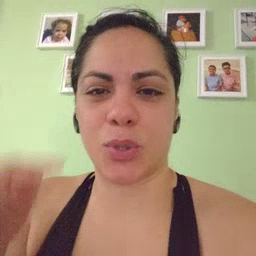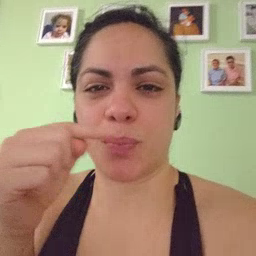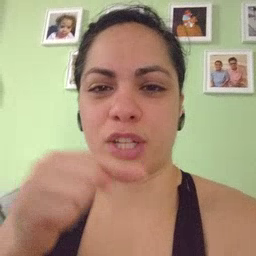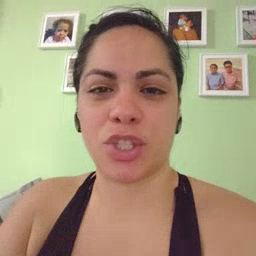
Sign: toothbrush